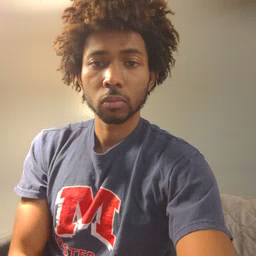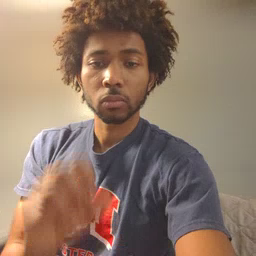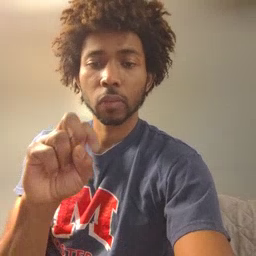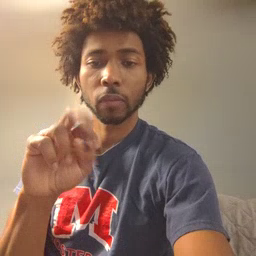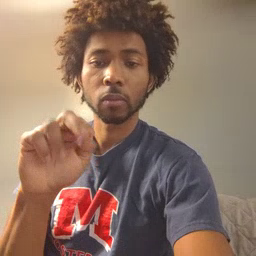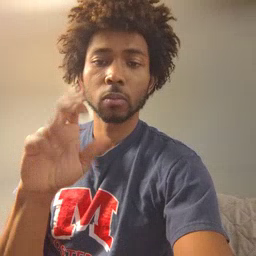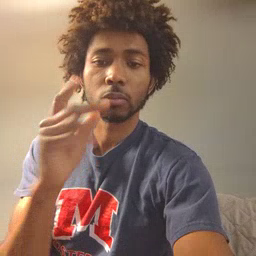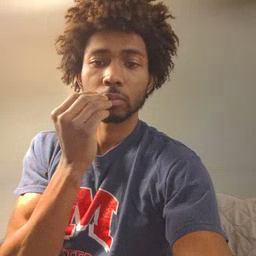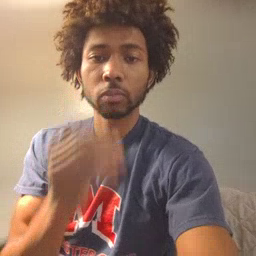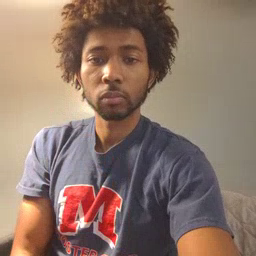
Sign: snack